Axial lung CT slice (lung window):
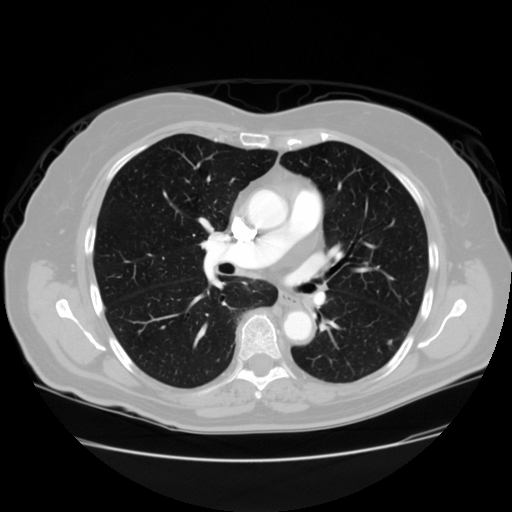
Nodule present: yes
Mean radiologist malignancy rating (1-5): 2.667